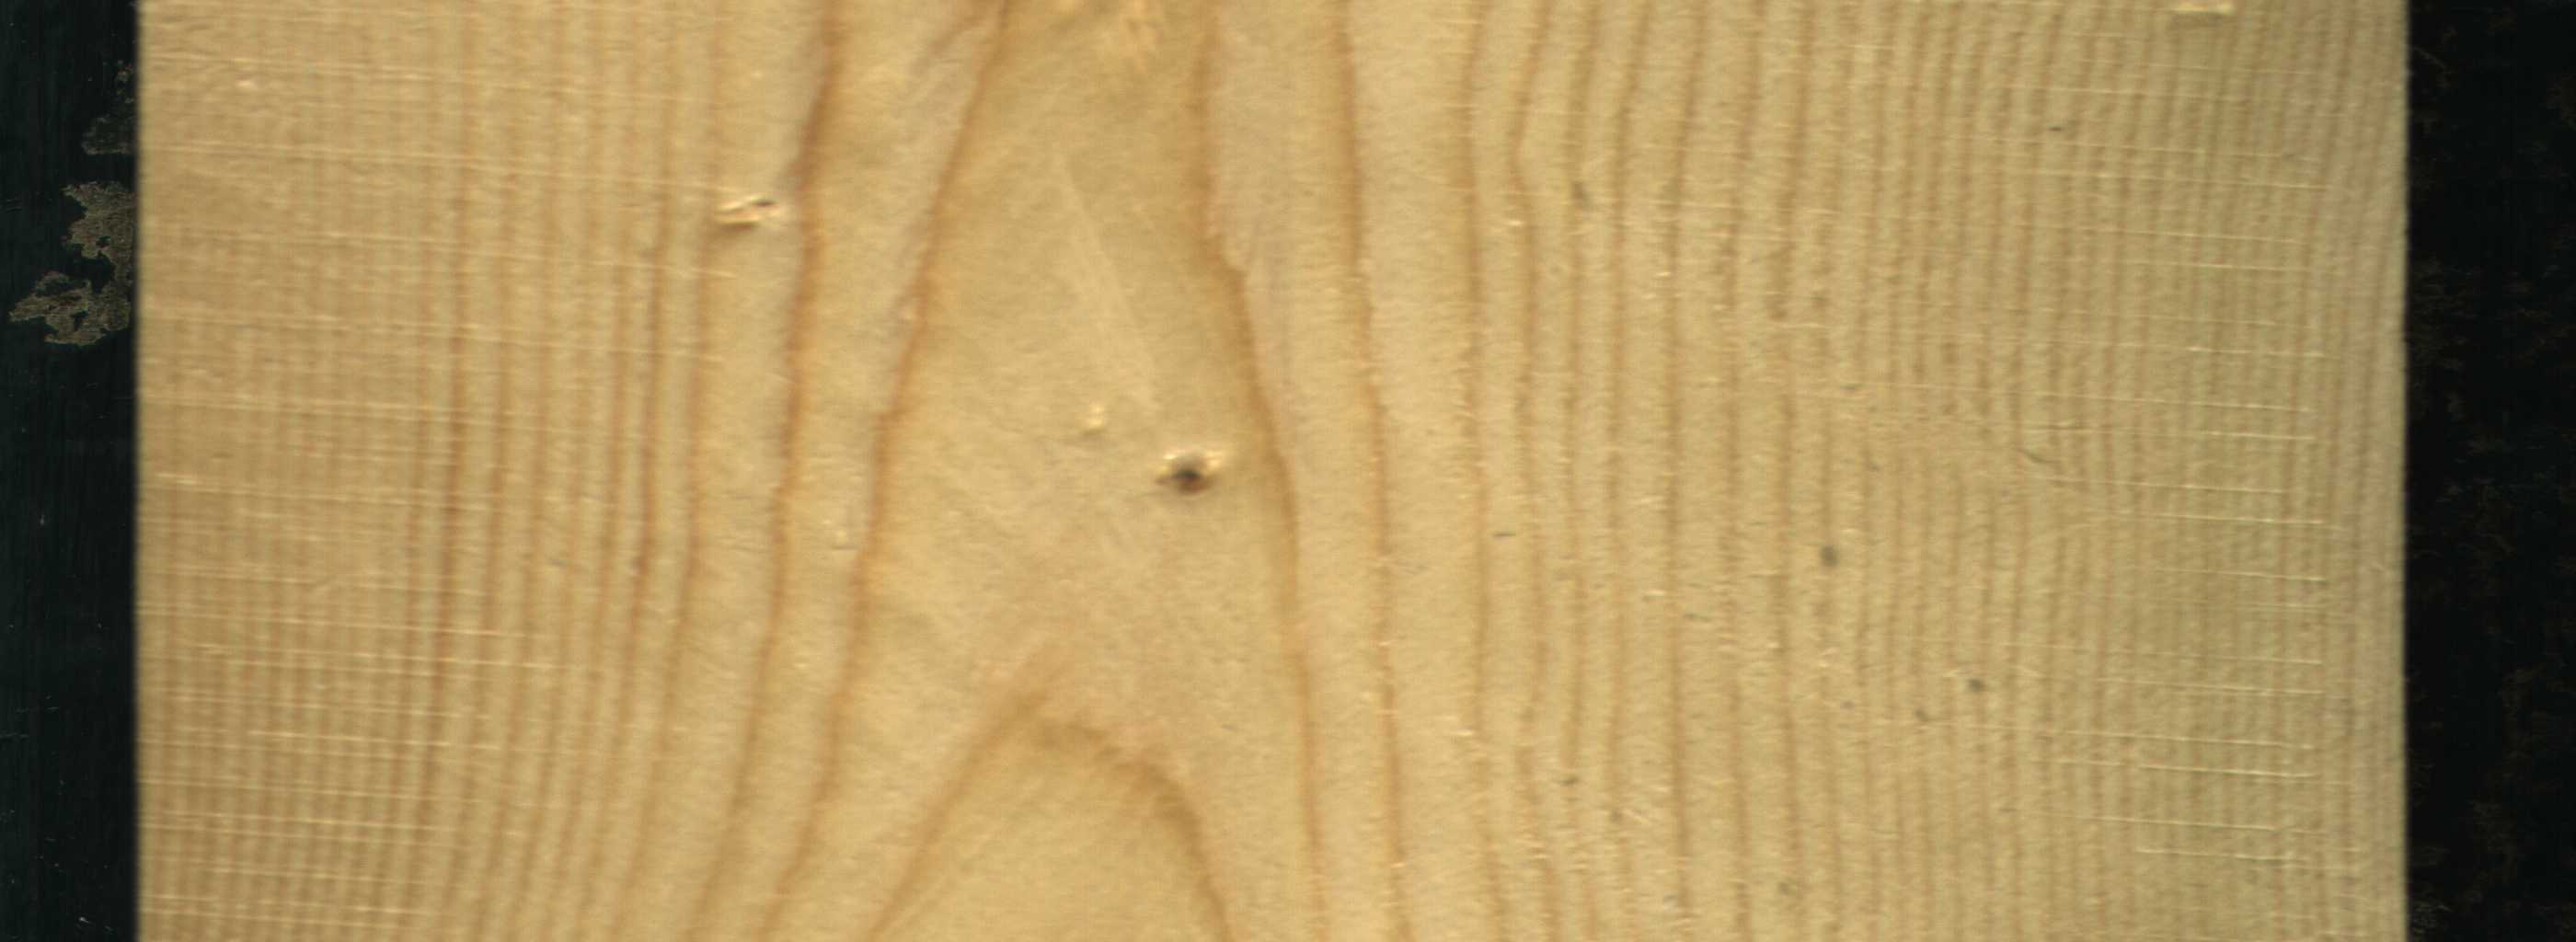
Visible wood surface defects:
Live_Knot